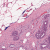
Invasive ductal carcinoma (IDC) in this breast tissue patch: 1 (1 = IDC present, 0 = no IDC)